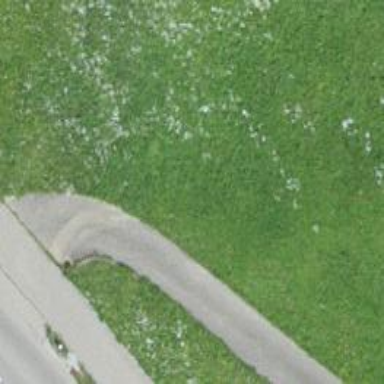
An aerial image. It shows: Driveway leading to service road.